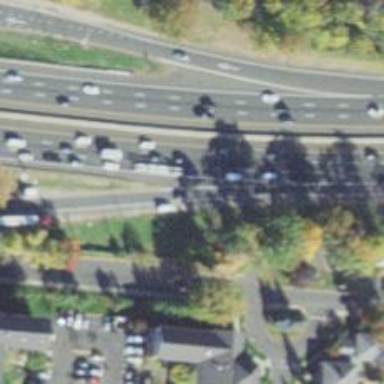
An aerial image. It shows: Asphalt motorway link.